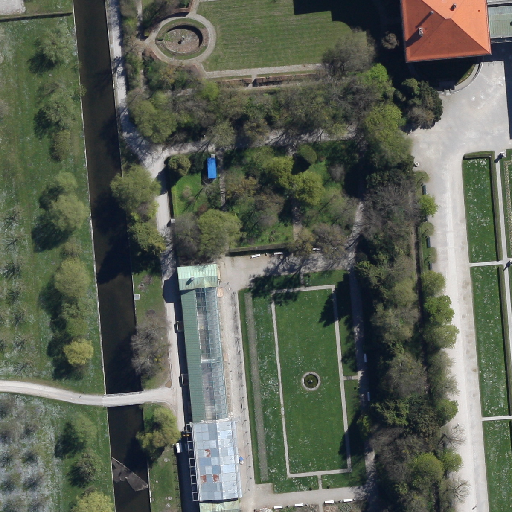
Referring expression: impervious surface